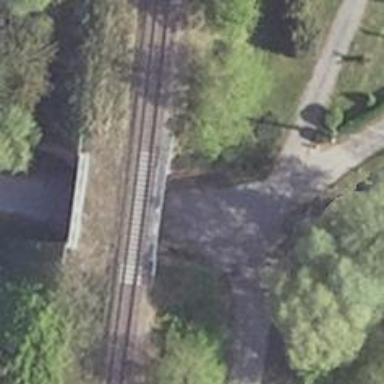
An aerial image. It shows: Beam bridge carrying railway track.